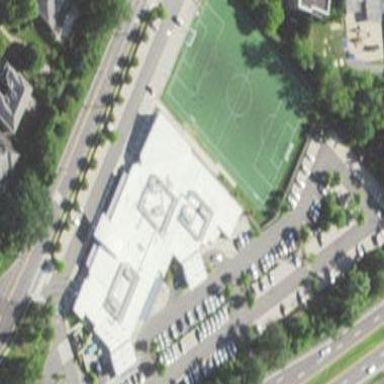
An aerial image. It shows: Police building.